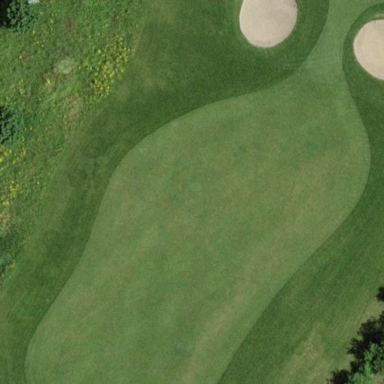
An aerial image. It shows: Scenic golf fairway.